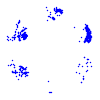
Particle: pion